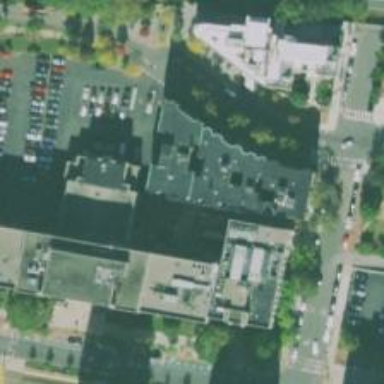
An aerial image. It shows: Theater located within university building.